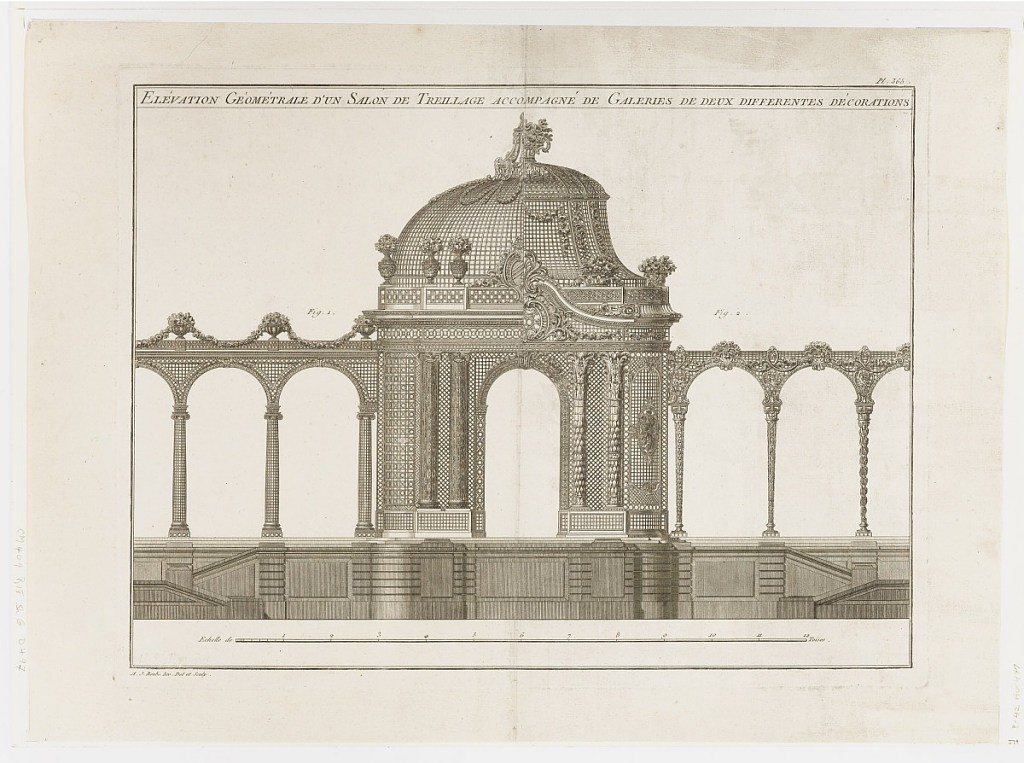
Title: Garden Pavilion and Latticed Gallery with an Alternative Design plate 365 from the publication "L'Art de Treillageur ou menuiserie des jardins"
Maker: André-Jacob Roubo, French, 1739–1791
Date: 1775
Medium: Engraving on off-white laid paper
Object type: Print
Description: Elevation of a domed garden pavilion with an arcaded gallery on either side.  The elevation is split in half and each section shows an alternative design.  The greatest difference is presented in the cupola.  Inscription across the top margin.  Indication of the scale at the lower margin.  Small inscriptions throughout.